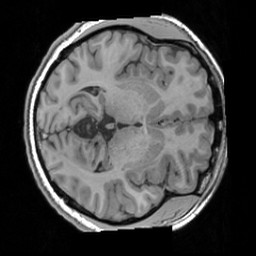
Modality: T1w
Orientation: axial
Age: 18
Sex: female
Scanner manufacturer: siemens
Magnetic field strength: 3 T
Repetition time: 1.63 s
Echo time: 0.00311 s